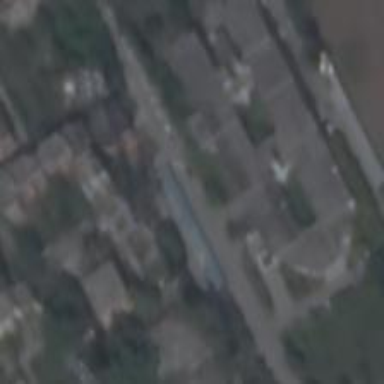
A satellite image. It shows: Hospital.